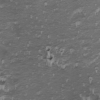
Label: not_dusty